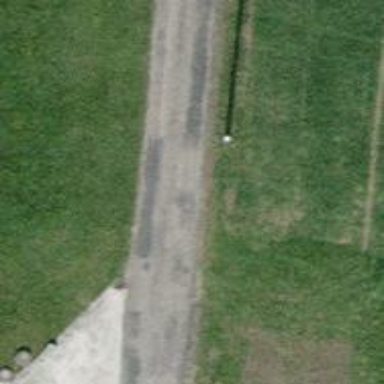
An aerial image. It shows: Straight power pole.